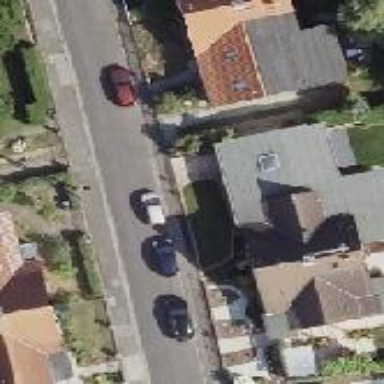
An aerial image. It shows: Semidetached house.